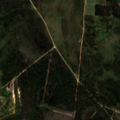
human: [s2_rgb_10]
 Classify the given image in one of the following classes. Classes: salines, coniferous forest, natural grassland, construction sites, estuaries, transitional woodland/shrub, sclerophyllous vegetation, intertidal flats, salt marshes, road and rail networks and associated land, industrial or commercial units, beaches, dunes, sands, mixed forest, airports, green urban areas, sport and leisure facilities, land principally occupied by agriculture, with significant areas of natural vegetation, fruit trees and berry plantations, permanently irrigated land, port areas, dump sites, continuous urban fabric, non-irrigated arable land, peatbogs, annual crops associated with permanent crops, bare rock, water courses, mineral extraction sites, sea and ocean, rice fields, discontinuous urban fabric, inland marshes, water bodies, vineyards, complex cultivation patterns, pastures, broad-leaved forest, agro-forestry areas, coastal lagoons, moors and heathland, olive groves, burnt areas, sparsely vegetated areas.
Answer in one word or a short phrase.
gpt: non-irrigated arable land, land principally occupied by agriculture, with significant areas of natural vegetation, coniferous forest, sclerophyllous vegetation, transitional woodland/shrub